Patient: sex M, age 58
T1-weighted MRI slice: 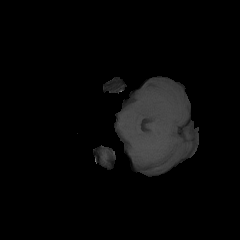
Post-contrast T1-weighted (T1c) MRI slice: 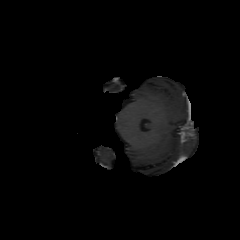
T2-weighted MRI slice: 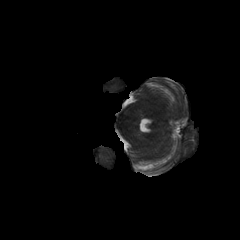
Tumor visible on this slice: no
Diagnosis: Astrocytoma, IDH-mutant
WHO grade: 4